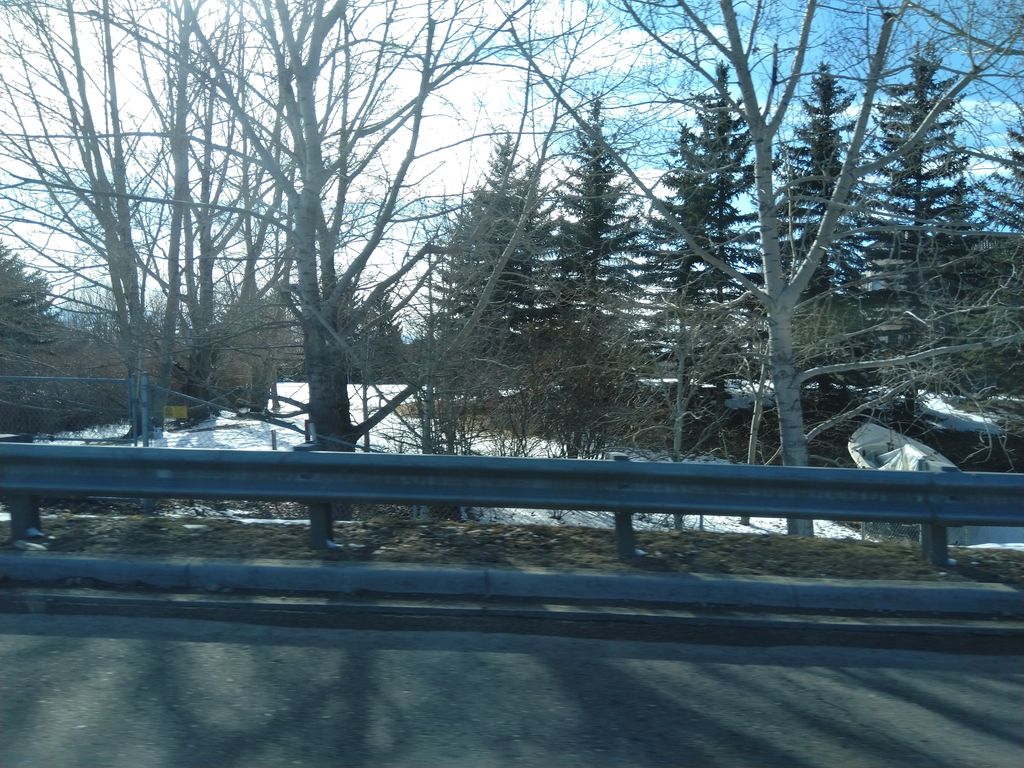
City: calgary